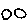
Label: circle